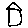
Label: house